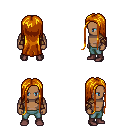
a pixel art fantasy rpg character, male body template, human, dark skin, leather shoulder armor, teal pants, dark blonde extra-long hairstyle, leather bracers, maroon shoes, four views (front, back, left, right), 2x2 character sprite sheet, small pixel art, hard edges, no anti-aliasing